Question: I've getting this warning 'warning: 'BNColor' may not respond to '+beInit'' I'm not sure why.
Any ideas ?

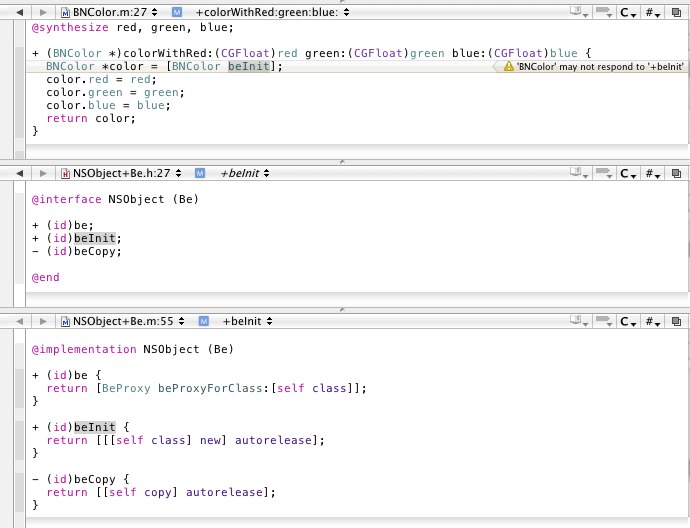
Answer: Have you included/imported 'NSObject+Be.h' in 'BNColor.m'?
Also, methods whose names contain 'init' and 'copy' should return objects owned by the caller, i.e., don't autorelease them.